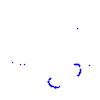
Particle: pion